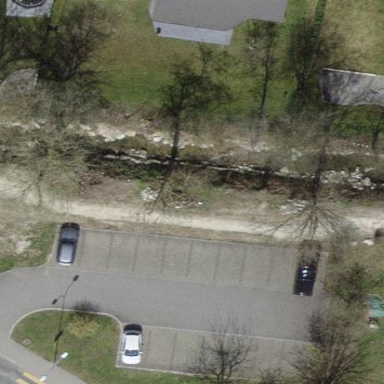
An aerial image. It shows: Parking area with paving stones surface.